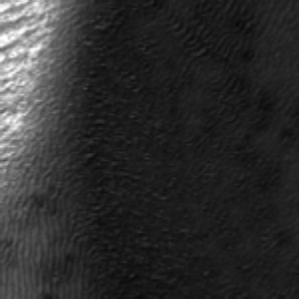
Label: frost